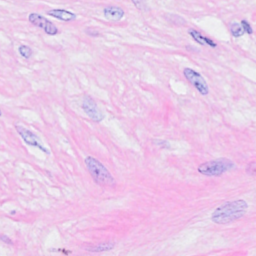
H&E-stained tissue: Breast